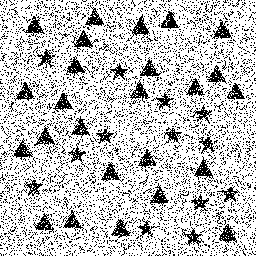
Squares: 0
Triangles: 25
Stars: 13
Total shapes: 38